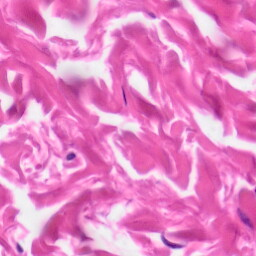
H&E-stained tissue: Skin